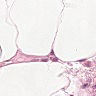
Metastatic tissue present: no